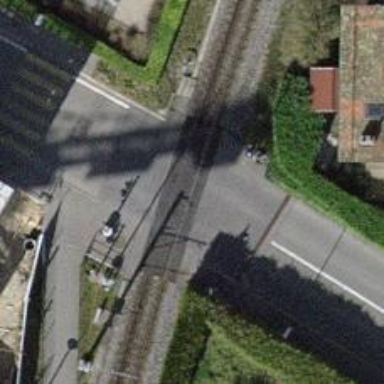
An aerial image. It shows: Full barrier level crossing along the railway.